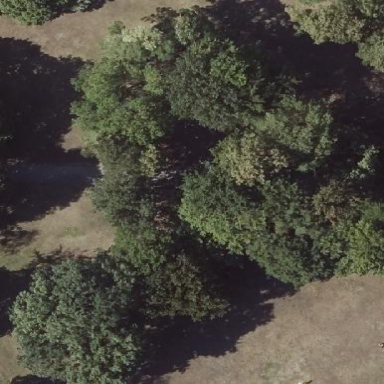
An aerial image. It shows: Mixed forest with various types of leaves.